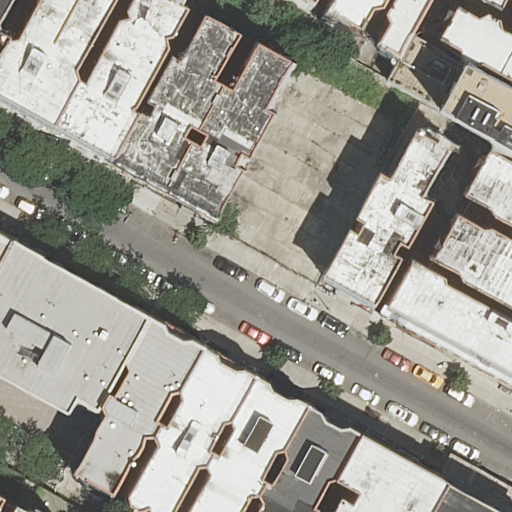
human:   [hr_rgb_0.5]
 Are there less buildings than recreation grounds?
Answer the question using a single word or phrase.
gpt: no

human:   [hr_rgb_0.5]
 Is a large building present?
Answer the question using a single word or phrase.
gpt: no

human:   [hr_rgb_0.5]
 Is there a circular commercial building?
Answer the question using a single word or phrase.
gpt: no

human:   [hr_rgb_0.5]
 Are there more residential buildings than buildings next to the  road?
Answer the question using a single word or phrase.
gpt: no

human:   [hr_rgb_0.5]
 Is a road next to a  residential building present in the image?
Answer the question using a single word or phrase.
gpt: yes

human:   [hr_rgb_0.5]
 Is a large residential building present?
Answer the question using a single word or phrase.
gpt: no

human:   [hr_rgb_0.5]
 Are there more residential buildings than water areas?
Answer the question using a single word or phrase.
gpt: yes

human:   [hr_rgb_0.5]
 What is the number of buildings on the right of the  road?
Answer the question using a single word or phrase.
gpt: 13

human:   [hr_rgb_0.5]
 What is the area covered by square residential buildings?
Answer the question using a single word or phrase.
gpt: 0m2

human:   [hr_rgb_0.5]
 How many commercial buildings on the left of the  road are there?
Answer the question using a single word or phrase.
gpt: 0

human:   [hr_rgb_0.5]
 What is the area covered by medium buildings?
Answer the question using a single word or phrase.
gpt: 5277m2

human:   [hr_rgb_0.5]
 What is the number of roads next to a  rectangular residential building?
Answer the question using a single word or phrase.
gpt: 1

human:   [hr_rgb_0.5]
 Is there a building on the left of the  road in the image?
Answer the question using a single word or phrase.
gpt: yes

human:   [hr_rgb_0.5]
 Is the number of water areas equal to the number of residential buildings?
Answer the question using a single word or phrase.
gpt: no

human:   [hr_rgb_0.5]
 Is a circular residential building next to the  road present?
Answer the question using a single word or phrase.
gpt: no

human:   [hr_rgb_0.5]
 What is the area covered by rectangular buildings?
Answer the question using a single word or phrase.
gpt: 1112m2

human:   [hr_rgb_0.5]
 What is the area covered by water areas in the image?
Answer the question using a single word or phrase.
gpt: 0m2

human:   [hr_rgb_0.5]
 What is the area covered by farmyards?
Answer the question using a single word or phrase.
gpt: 0m2

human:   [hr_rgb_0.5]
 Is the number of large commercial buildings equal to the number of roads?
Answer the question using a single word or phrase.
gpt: no

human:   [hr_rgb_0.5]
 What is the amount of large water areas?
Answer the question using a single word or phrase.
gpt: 0

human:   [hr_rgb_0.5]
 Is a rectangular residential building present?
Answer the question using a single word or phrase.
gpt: yes

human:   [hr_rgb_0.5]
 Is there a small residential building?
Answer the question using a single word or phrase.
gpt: yes

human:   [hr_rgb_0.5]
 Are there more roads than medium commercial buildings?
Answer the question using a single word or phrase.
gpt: yes

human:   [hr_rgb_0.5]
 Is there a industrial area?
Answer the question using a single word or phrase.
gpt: no

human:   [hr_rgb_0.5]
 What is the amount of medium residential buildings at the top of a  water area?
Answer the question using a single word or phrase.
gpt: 0

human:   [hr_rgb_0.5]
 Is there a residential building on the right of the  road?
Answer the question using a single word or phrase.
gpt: yes

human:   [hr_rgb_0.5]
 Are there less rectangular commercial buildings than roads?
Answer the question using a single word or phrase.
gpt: yes

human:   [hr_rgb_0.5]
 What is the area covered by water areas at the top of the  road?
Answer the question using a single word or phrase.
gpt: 0m2

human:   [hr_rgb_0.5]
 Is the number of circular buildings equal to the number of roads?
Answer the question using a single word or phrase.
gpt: no

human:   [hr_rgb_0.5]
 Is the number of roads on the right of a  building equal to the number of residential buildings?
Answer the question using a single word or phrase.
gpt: no

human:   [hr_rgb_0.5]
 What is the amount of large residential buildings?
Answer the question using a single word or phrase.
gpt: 0

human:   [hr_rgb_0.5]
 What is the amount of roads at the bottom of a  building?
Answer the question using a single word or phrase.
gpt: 1

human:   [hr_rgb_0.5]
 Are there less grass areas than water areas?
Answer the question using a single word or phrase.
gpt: no

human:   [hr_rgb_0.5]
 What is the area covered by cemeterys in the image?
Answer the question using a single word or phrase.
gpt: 0m2

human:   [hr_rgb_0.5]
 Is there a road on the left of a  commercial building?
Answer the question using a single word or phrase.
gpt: no

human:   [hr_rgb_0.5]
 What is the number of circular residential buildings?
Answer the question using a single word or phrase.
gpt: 0